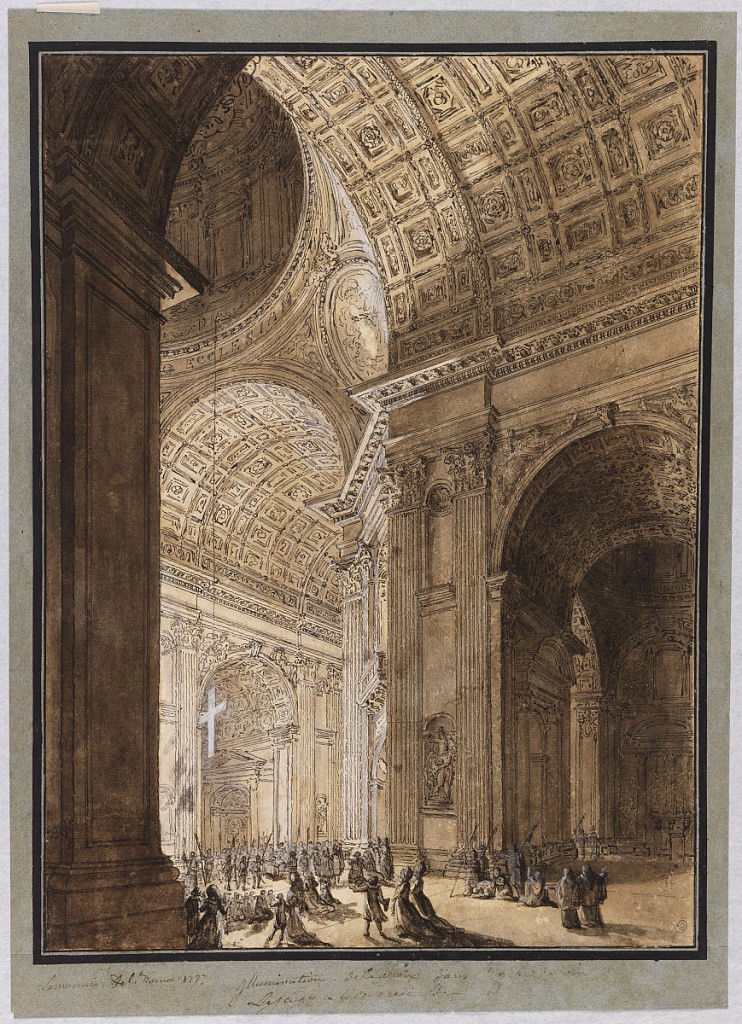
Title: Interior of St. Peter's Illuminated
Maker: Louis-Jean Desprez, French, active Sweden, 1743–1804
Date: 1776–84
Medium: Pen and black ink, brush and brown wash, white gouache on cream laid paper, mounted on greyish-green paper
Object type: Drawing
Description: Dramatic view of interior of Saint Peter's in Rome on Holy Thursday. View is from the right transept looking into the nave in which a large cross is suspended from the dome, composed of several hundred candles. Beneath the cross in the nave stand numerous figures; others stand and kneel in the transept. The illumination from the cross casts areas of light as well as dark shadows on the vaulted ceilings and walls.